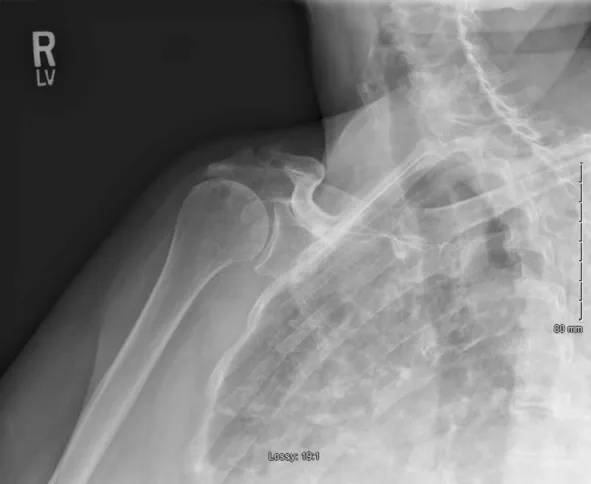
AP pre-operative radiograph of the right shoulder demonstrating superior migration of the humeral head and early acetabularization of the acromion.
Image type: radiology (x_ray)